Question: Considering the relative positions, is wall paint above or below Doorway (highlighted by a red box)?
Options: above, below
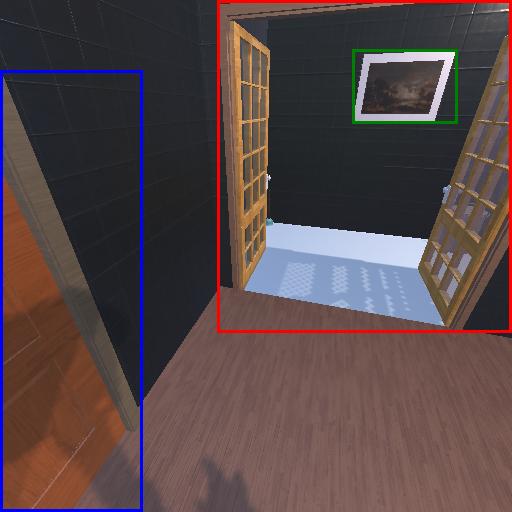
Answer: above